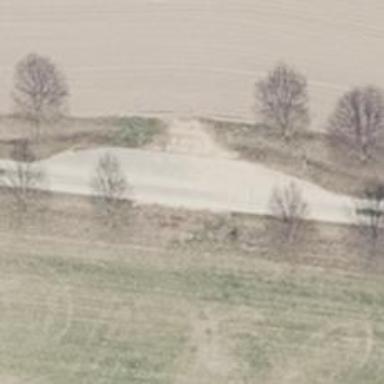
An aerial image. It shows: Passing place on the road.